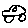
Label: car